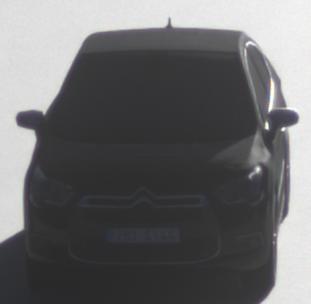
Make: Citroen
Model: DS 4 VTi 120
Detailed model: DS 4
Model produced from: 2011/05
Model produced until: 2015/01
Doors: 5
Color: black
Road condition: dry road
Daytime: morning or afternoon
Contrast: medium contrast